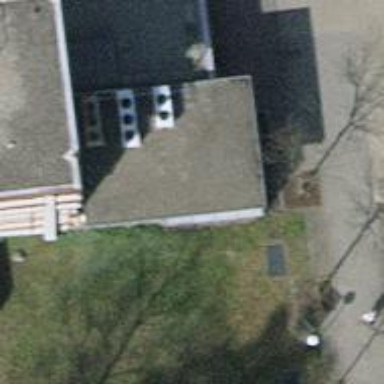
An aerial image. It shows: Outdoor area.